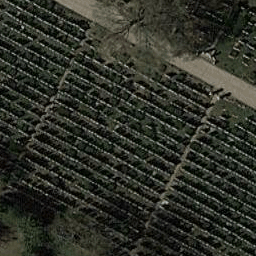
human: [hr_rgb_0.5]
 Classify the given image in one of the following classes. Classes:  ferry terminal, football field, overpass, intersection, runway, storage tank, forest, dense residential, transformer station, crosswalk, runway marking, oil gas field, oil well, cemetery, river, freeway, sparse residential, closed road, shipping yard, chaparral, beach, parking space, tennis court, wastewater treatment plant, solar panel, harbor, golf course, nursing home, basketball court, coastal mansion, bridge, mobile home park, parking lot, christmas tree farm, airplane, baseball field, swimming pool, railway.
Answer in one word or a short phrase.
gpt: cemetery